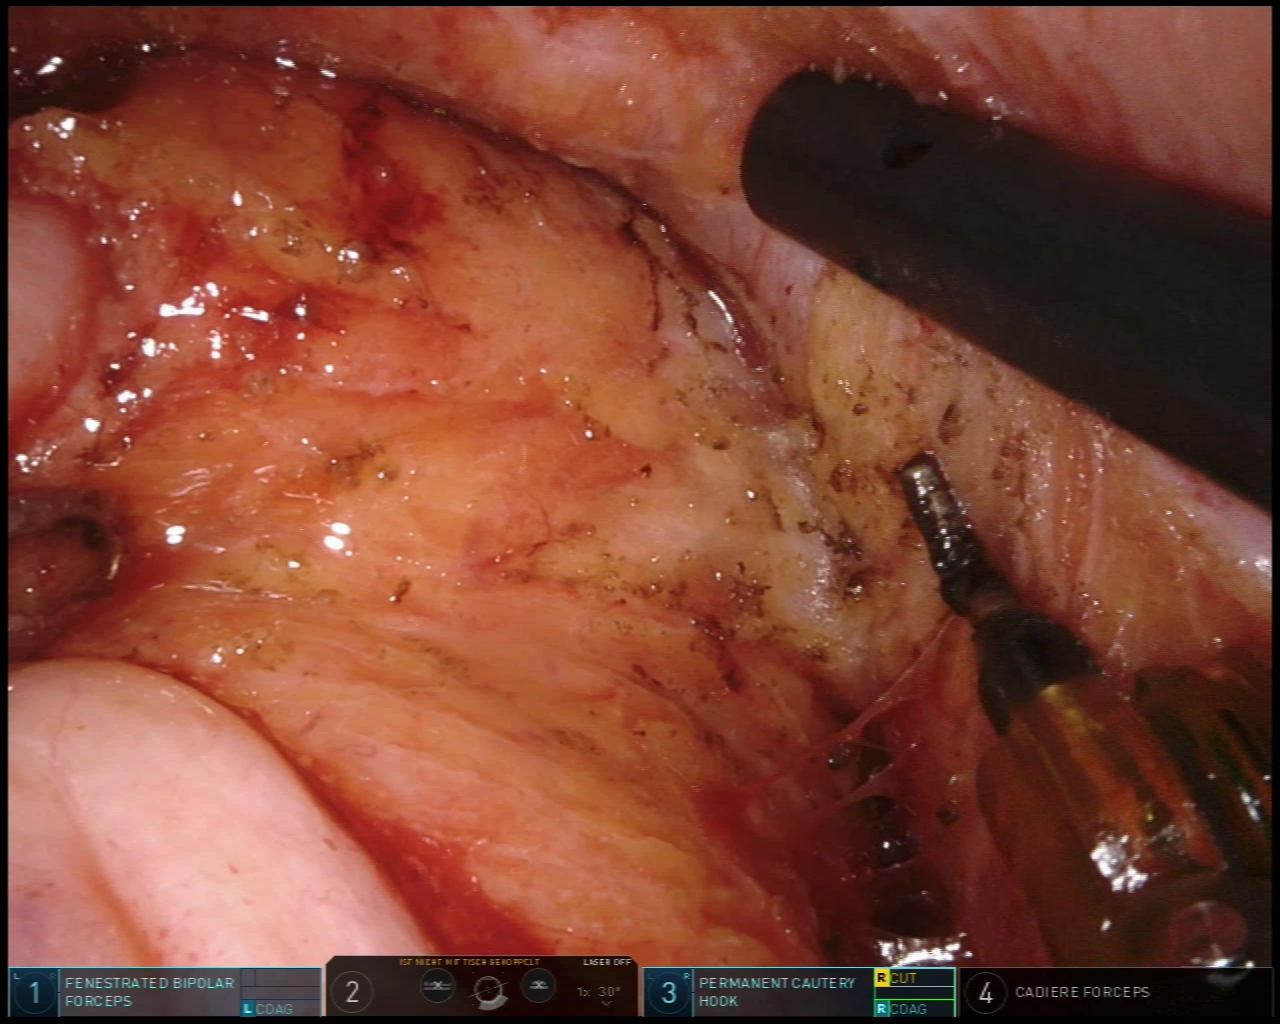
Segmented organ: vesicular_glands
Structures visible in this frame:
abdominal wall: no
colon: no
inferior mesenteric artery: no
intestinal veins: no
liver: no
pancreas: no
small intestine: no
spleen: no
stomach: no
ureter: no
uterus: no
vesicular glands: yes